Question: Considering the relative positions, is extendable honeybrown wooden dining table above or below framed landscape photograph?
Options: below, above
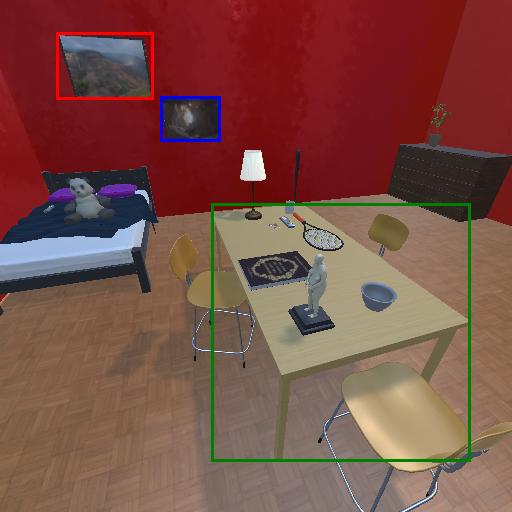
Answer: below